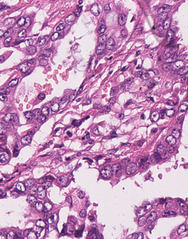
Tumor epithelial tissue: yes
Tumor-associated stroma tissue: yes
Normal tissue: no